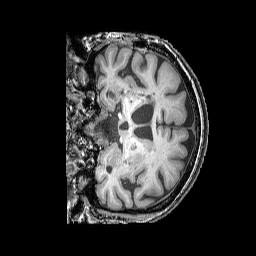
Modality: T1w
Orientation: coronal
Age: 75
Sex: female
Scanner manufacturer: siemens
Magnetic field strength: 3 T
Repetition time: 2.25 s
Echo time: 0.00411 s